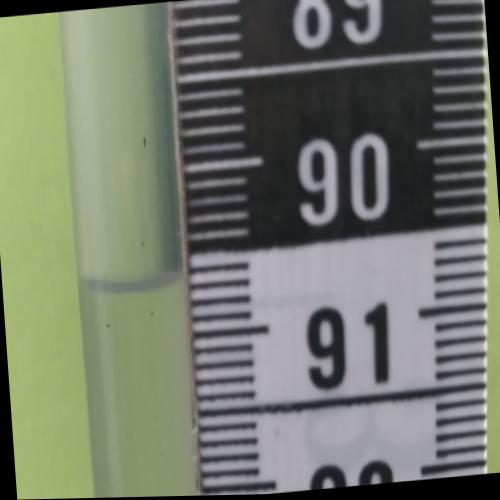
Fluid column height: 90.7 cm